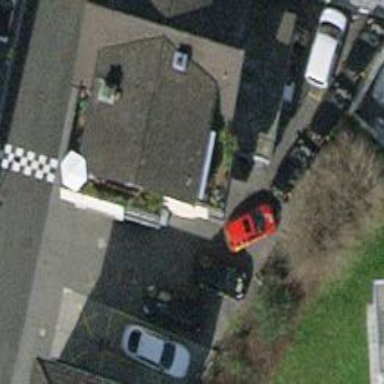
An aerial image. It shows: Simple and straightforward house.